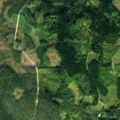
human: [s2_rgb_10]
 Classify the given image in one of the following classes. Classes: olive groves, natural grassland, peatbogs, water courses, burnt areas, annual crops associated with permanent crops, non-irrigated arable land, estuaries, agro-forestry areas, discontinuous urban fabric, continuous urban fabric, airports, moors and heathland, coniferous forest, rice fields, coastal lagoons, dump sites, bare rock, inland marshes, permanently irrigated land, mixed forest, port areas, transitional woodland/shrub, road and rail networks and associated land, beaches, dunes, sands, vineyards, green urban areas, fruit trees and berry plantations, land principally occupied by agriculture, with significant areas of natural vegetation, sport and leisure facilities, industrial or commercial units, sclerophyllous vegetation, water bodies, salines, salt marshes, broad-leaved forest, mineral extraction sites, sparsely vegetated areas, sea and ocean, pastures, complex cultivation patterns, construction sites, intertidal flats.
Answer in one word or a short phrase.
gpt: broad-leaved forest, coniferous forest, mixed forest, transitional woodland/shrub